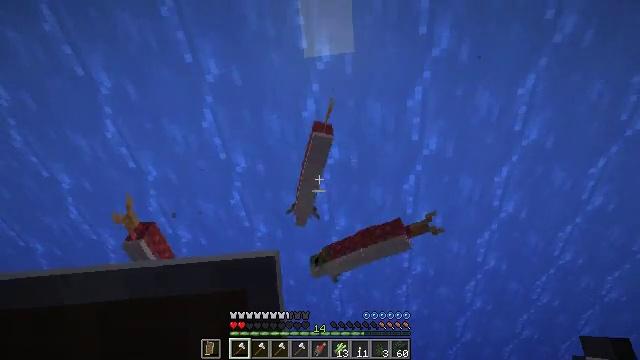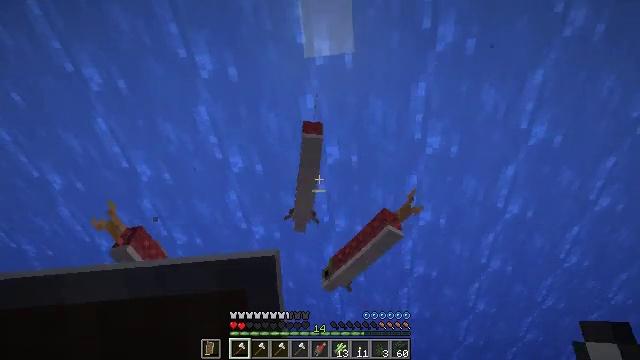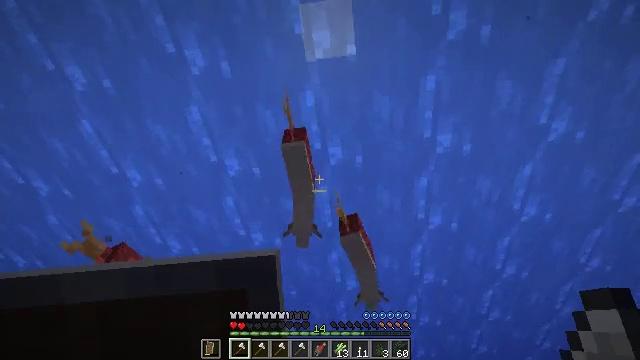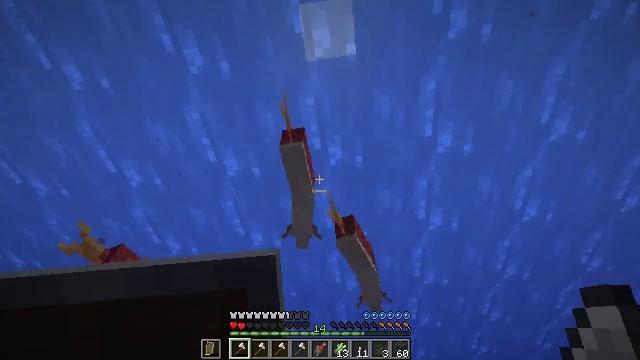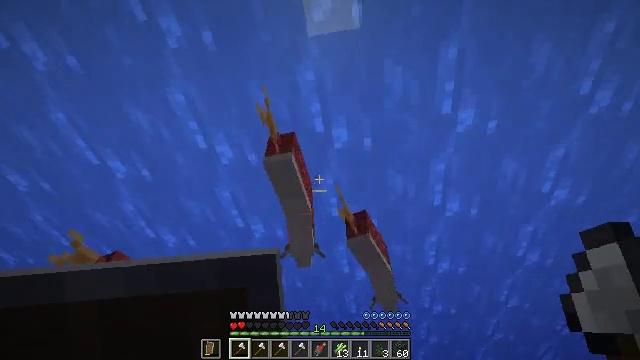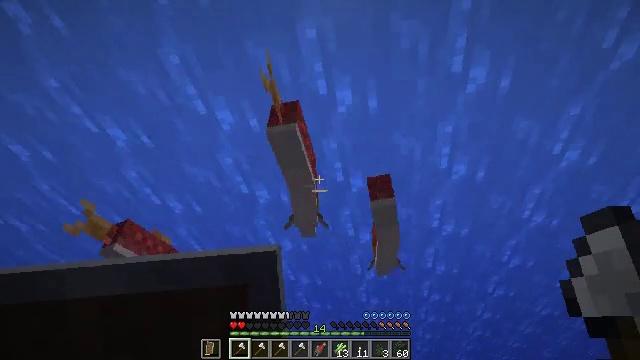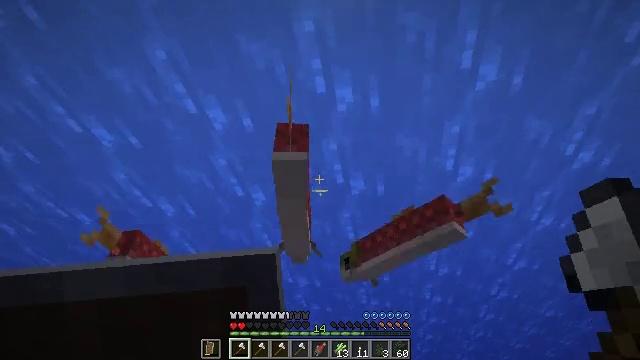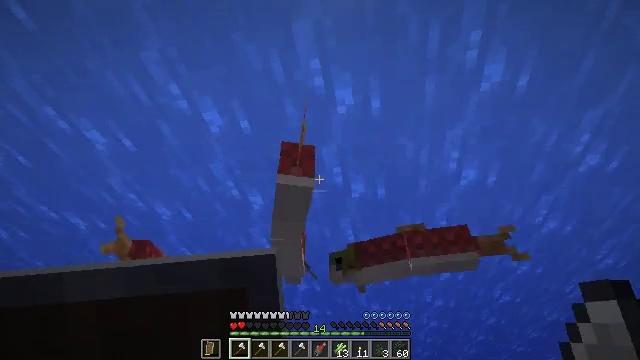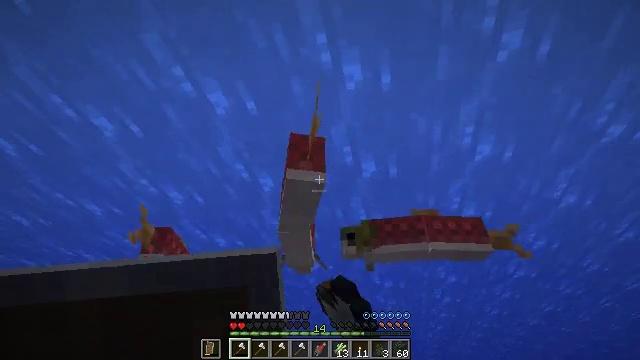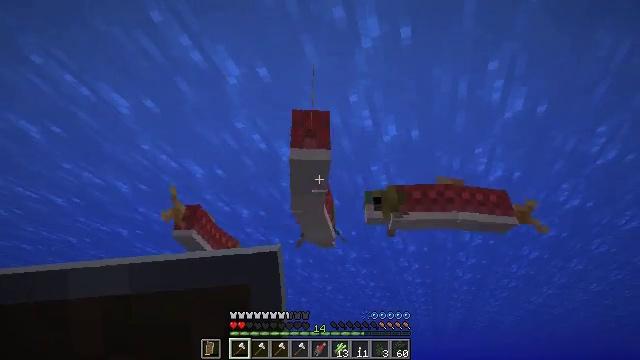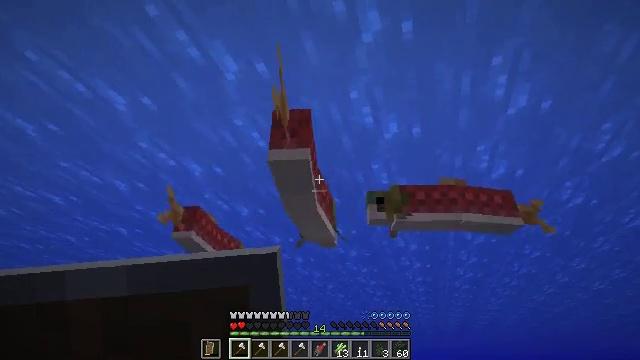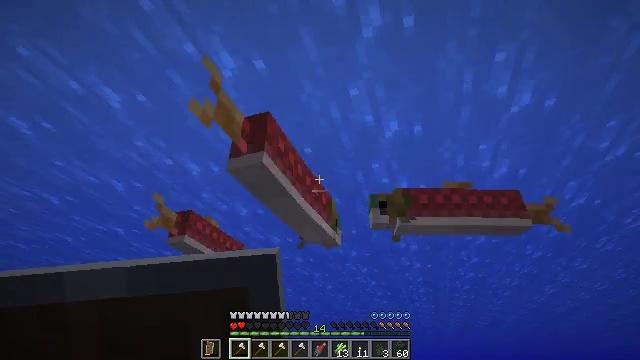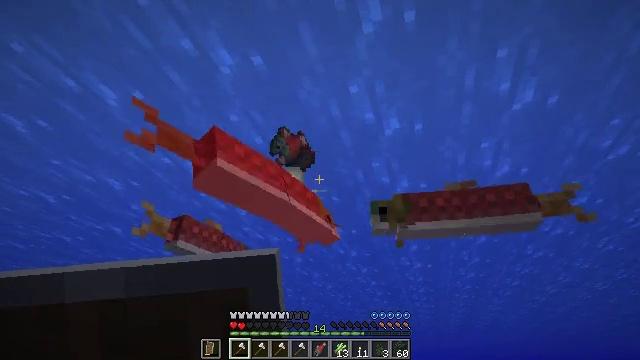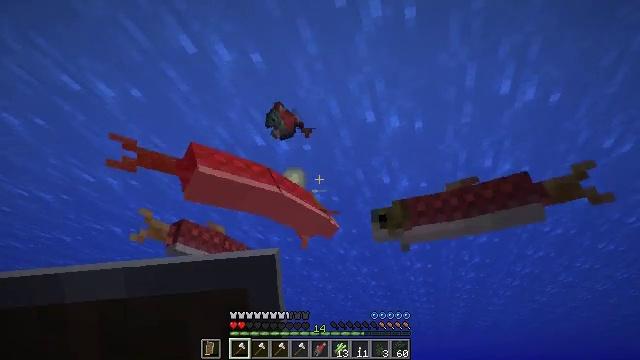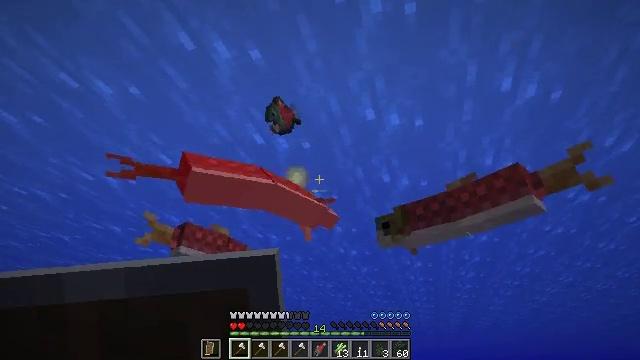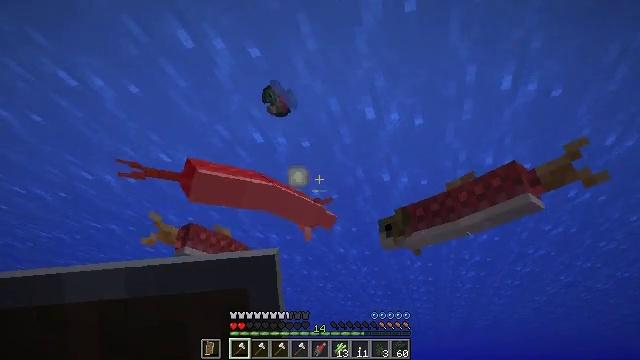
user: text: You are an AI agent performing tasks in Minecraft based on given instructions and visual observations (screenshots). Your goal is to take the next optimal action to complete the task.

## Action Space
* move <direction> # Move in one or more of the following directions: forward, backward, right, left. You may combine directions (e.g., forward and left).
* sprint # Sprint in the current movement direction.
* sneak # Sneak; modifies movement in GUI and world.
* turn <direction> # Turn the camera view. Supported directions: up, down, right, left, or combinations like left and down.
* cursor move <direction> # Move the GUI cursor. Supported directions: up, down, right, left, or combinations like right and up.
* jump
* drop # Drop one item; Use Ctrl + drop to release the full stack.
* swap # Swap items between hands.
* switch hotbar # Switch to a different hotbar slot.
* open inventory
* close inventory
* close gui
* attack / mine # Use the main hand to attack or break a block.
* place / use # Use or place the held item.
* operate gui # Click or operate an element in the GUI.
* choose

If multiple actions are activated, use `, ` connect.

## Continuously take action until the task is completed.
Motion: motion action
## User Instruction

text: Fish and kill the salmon.
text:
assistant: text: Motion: move forward, jump
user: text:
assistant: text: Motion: move forward, turn left, jump
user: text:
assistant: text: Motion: jump
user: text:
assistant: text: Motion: turn left and down, jump
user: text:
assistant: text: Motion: turn left and down
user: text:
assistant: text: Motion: no_op
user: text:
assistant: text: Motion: attack / mine
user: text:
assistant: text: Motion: move forward, turn left and down, attack / mine
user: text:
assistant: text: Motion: move forward, turn left and down
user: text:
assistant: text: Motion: no_op
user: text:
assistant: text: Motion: no_op
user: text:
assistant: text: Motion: no_op
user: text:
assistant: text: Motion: no_op
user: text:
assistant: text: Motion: no_op
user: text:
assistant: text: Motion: no_op
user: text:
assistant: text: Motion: move forward, turn down
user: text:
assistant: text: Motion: move forward, turn down
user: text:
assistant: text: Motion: move forward
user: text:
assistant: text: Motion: move forward
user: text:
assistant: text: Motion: no_op
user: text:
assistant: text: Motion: turn up
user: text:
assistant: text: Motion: move forward
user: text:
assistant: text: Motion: move forward, turn left and up, jump
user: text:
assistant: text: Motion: move forward, turn left and up, jump
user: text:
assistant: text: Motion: move forward, turn left and up, jump
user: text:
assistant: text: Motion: move forward, turn left and up, jump
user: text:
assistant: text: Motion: move forward, turn left, jump
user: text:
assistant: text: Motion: move forward, jump
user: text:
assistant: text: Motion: move forward, jump
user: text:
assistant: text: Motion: jump